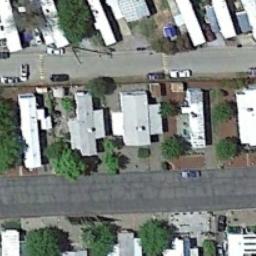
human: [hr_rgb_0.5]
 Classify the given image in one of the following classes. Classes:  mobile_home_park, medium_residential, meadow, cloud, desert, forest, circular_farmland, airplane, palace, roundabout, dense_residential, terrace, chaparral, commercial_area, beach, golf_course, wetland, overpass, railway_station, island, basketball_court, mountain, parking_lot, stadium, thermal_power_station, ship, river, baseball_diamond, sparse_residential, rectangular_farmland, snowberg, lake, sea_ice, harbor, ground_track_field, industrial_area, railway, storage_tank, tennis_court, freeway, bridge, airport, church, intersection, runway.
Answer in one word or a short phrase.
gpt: mobile_home_park